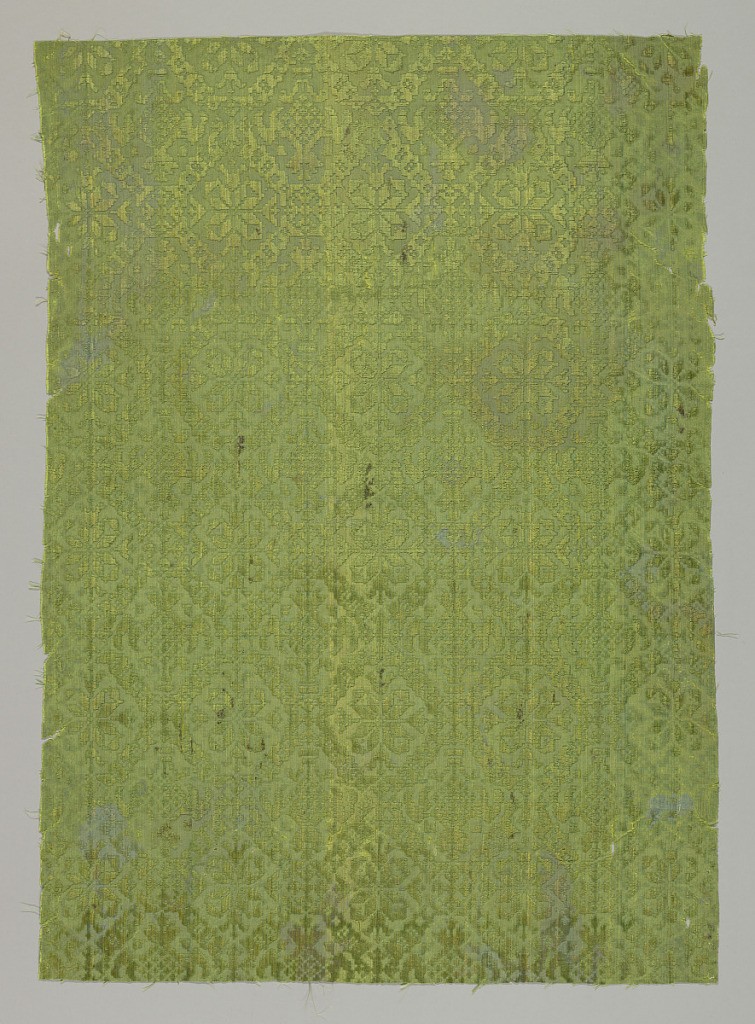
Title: Fragment
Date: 16th–17th century
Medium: silk Technique: supplementary warp forminf raised cut pile in plain weave foundation
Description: Diamond grid pattern containing quatrefoil flowers in green.